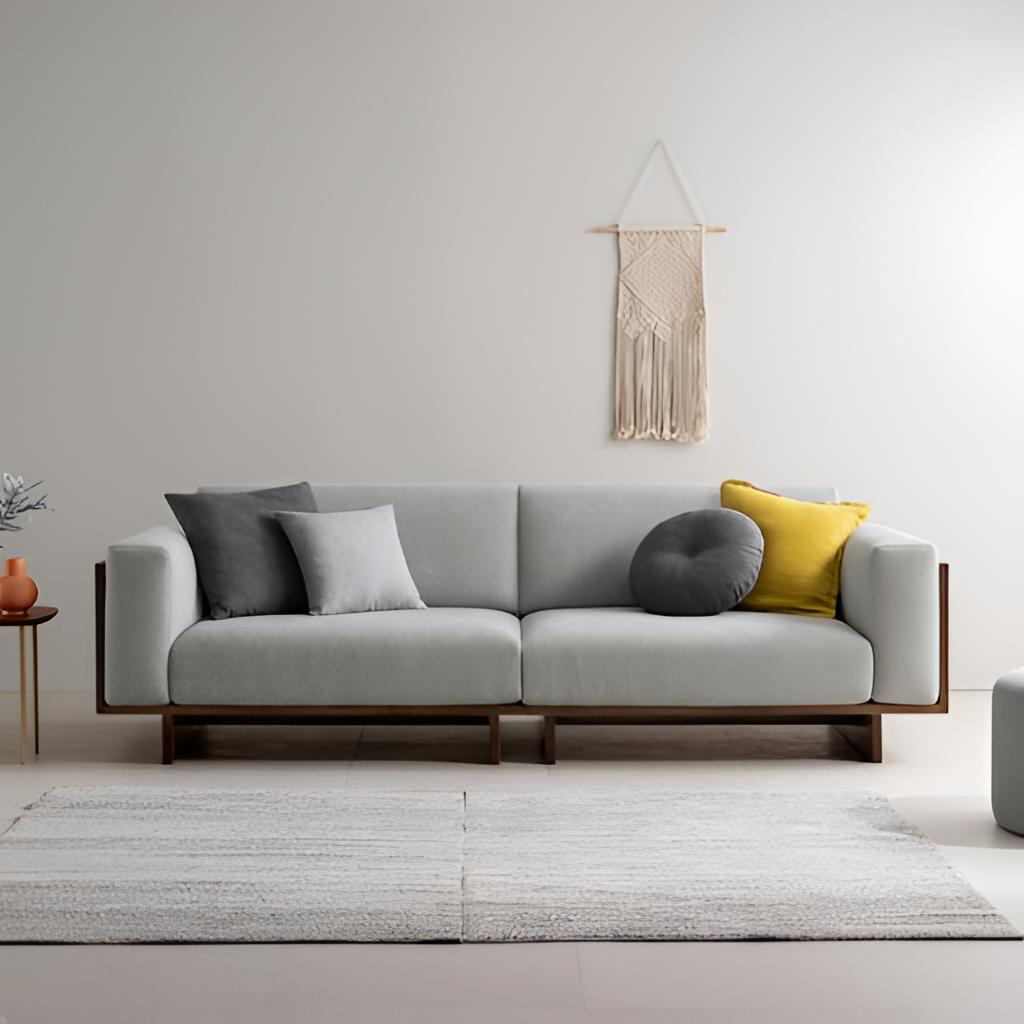
living room, fabric sofa, beige tile flooring, with large square pattern, paint wallpaper, with solid pattern, minimalist